Field crop: maize
Growth stage: 1
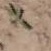
Species: atriplex